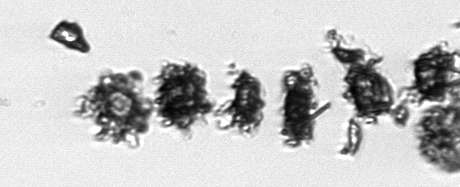
Label: Thalassiosira_TAG_external_detritus